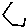
Label: hexagon